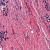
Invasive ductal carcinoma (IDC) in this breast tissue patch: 1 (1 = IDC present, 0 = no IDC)